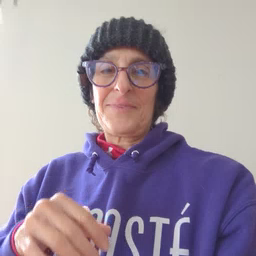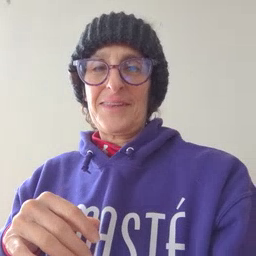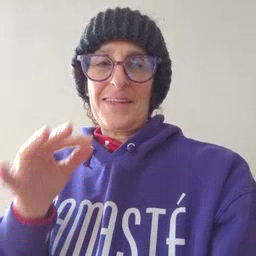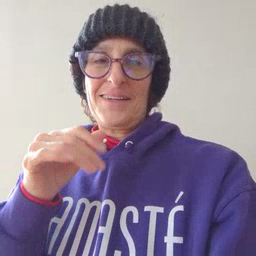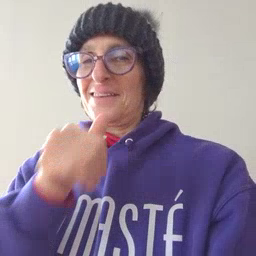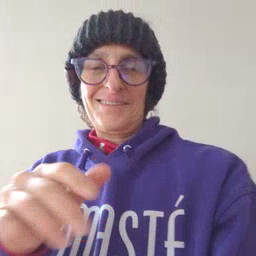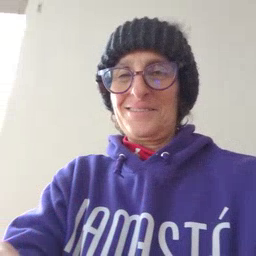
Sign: not